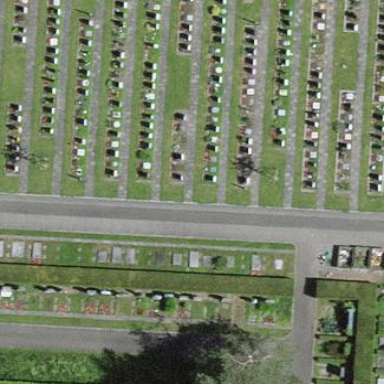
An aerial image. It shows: Graveyard.